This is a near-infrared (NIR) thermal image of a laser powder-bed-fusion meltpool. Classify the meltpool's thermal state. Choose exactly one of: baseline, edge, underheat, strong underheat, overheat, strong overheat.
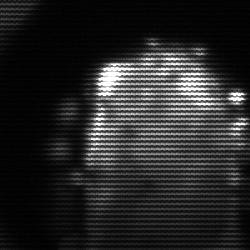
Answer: baseline